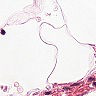
Metastatic tissue present: no